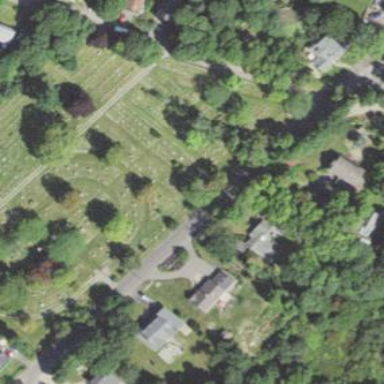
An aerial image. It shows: Cemetery with historical significance.